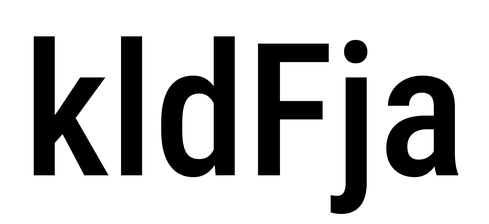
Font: Roboto_Condensed_Medium